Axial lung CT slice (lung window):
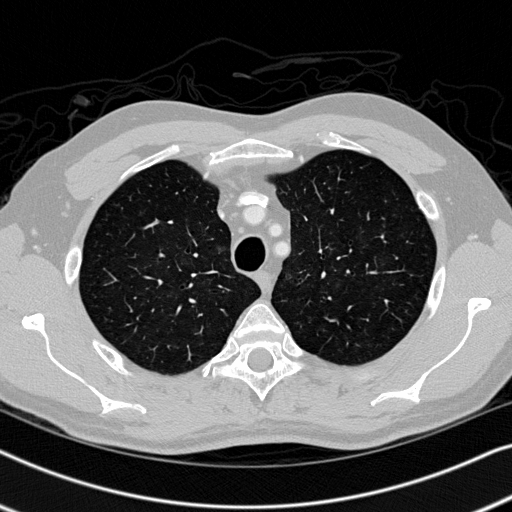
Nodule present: no